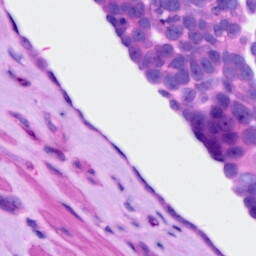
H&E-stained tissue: Ovarian